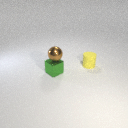
small green metal cube below small brown metal sphere